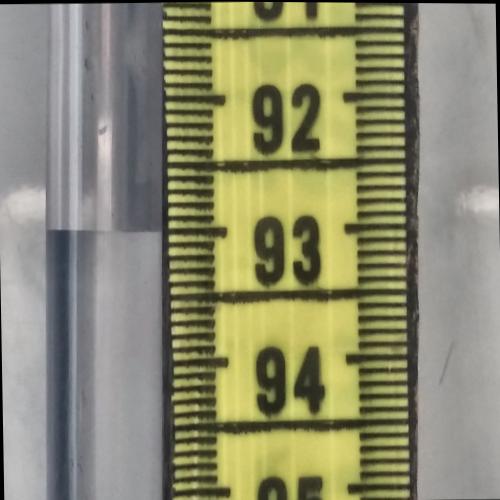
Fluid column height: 93.0 cm